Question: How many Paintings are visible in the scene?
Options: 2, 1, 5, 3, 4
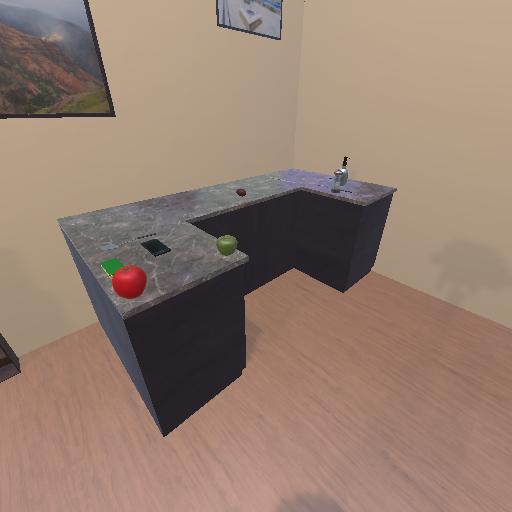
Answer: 2